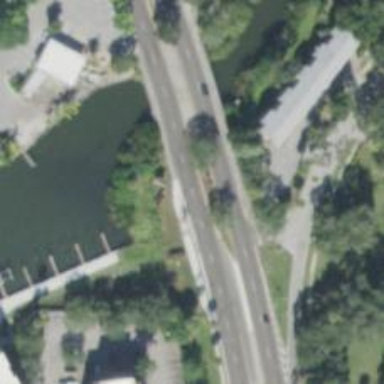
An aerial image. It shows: Primary highway crossing over bridge.